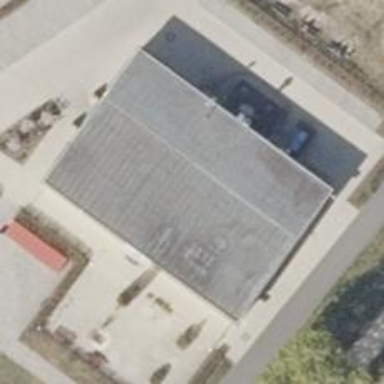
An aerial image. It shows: Restaurant.